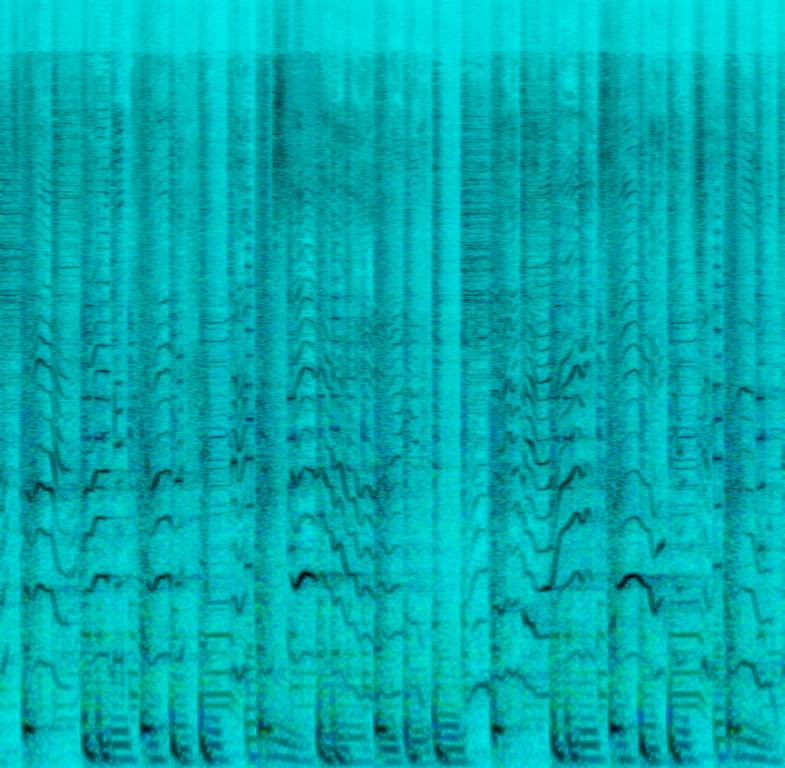
This is an R&B/pop dance music piece. There is a versatile female vocalist singing melodically. There is a keyboard and an electric guitar playing the melody while there is a groovy bass guitar line in the background. The rhythmic background is provided by an electronic drum beat. The atmosphere is urban and danceable. This piece could be used in the soundtrack of a romantic comedy movie.